Aerial crown-view tile of a tropical tree (Barro Colorado Island, Panama), acquired 20250317:
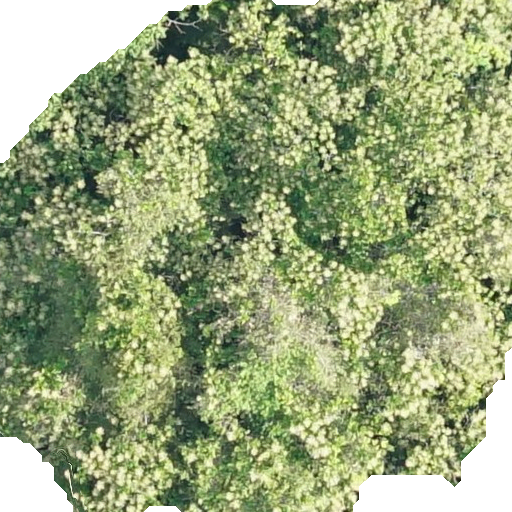
Species: Anacardium excelsum
GBIF accepted scientific name: Anacardium excelsum
Crown area: 396.319 m²